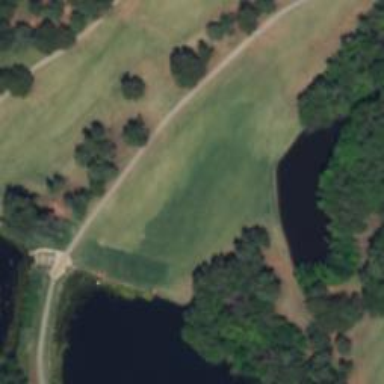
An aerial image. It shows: Golf hole.